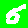
Digit: 5